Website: lowes
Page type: payment
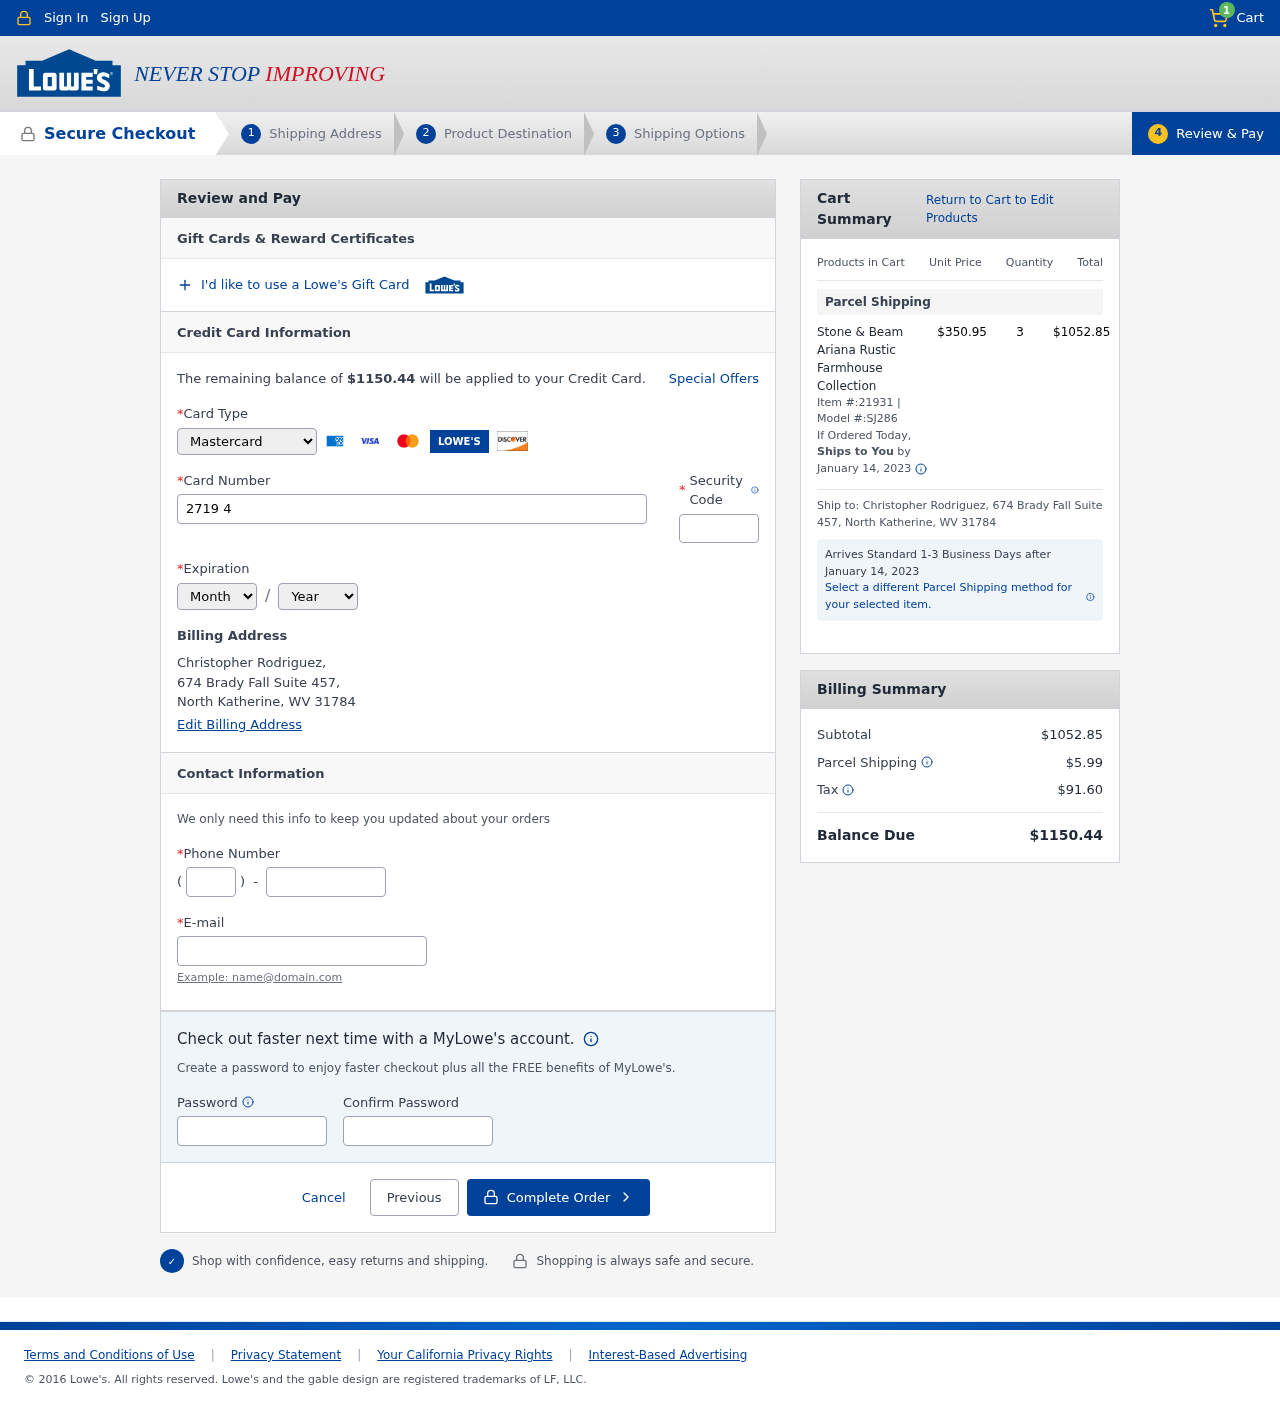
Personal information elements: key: PII_CARD_CVV
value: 266
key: PII_CARD_EXPIRY_MONTH
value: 04
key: PII_CARD_EXPIRY_YEAR
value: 29
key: PII_CARD_NUMBER
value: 2719 4496 5302 4411
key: PII_CARD_TYPE
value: Mastercard
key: PII_CITY_STATE_ZIP
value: North Katherine, WV 31784
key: PII_EMAIL
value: crodriguez@hotmail.com
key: PII_FULLNAME
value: Christopher Rodriguez,
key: PII_PHONE
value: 6919711752
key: PII_PHONE_AREA
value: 691
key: PII_STREET
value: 674 Brady Fall Suite 457
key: PII_STREET
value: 674 Brady Fall Suite 457,
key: PII_FULLNAME2
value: Christopher Rodriguez
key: PII_CITY
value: North Katherine
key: PII_STATE_ABBR
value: WV
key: PII_POSTCODE
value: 31784
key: PII_POSTCODE_FULL
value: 31784
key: PII_CITY_STATE
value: North Katherine, WV
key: PII_POSTCODE_NUMERIC
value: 31784
Product elements: key: PRODUCT1_NAME
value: Stone & Beam Ariana Rustic Farmhouse Collection
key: PRODUCT1_PRICE
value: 350.95
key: PRODUCT1_QUANTITY
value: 3
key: PRODUCT1_ITEM
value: Item #:21931
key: PRODUCT1_MODEL
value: Model #:SJ286
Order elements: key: ORDER_NUM_ITEMS
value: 1
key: ORDER_TOTAL
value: $1150.44
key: ORDER_SHIPPING_DATE
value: January 14, 2023
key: ORDER_SUBTOTAL
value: $1052.85
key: ORDER_SHIPPING_DATE2
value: January 14, 2023
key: ORDER_SHIPPING_COST
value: $5.99
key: ORDER_TAX
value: $91.60